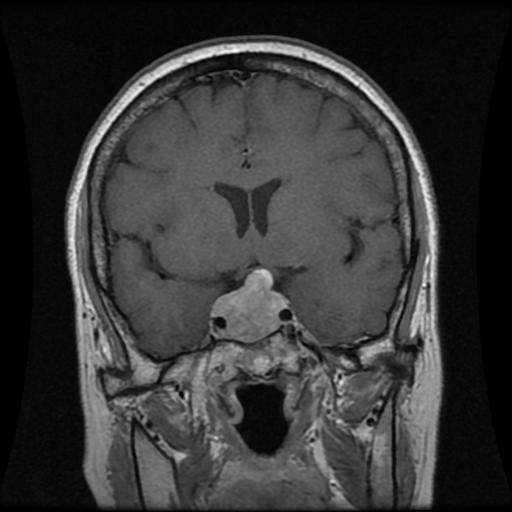
Label: pituitary